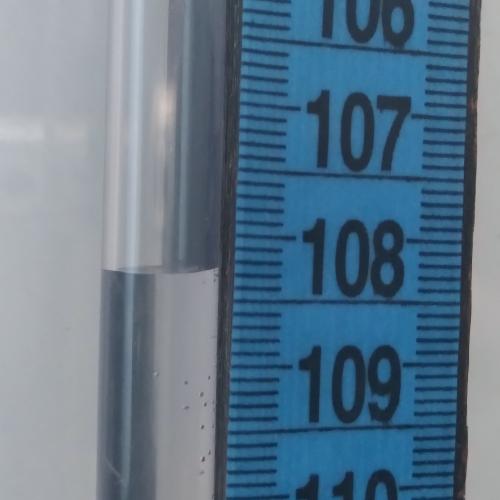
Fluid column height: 108.3 cm